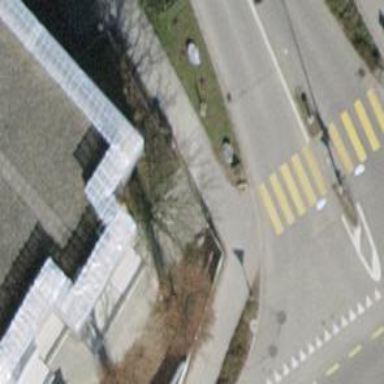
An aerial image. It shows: Sidewalk.